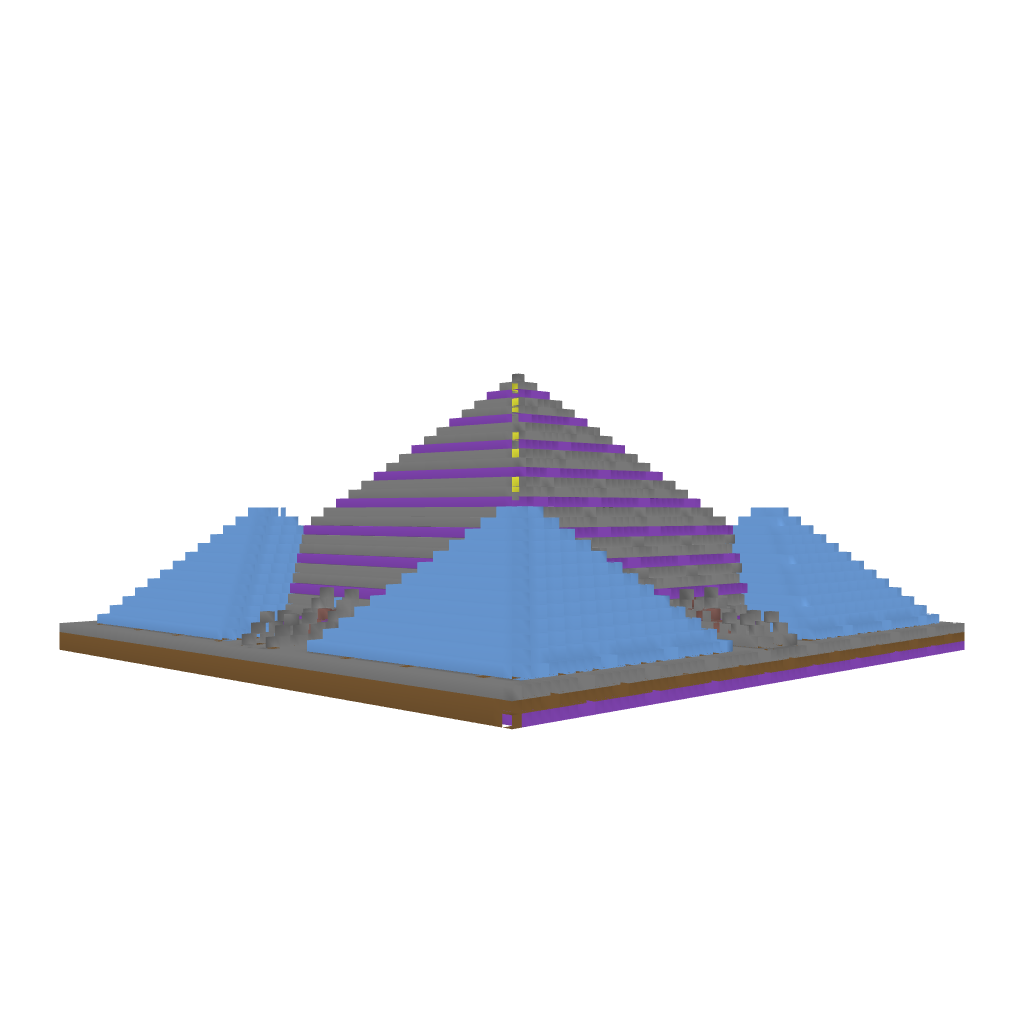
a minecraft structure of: Pyramid Spawn high quality